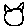
Label: cat